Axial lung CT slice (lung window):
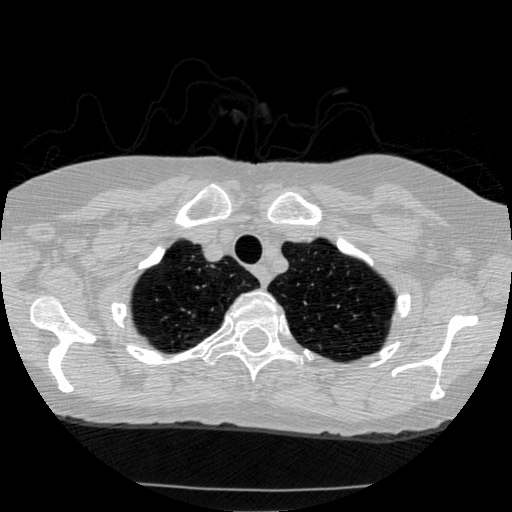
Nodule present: no